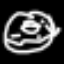
Label: donut